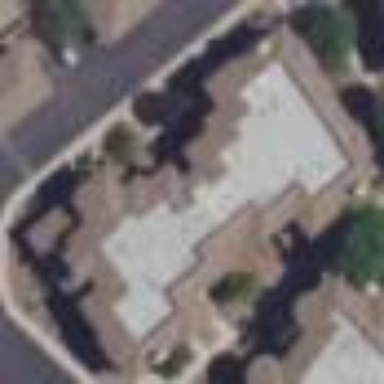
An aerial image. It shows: Image showing building with apartments.